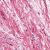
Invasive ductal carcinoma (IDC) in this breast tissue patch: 0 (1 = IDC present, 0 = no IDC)